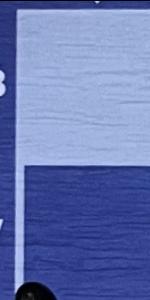
Label: Empty